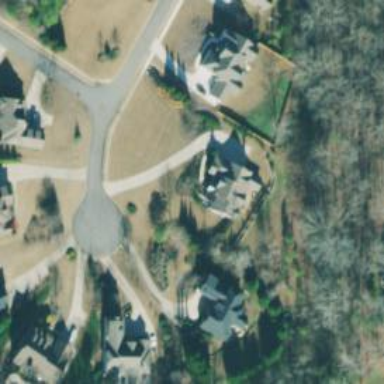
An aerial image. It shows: Driveway.